Question: Can any one tell me that how can i get the map annotation title's font/style in a UIlabel
I want the exact style/font in the label ..
'''
UILabel *name = [[UILabel alloc]init];
name.text = @"Hello Annotation";
name.textColor = [UIColor whiteColor];
[name setFont: [UIFont fontWithName:@"Helvetica" size:20.0]];
'''
what else should i need to include to get the exact style as of the annotation title ?
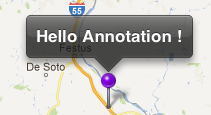
Answer: try
'''
[name setFont: [UIFont boldSystemFontOfSize:20.0]];
'''
also play with shadow settings.
'''
[name setShadowColor:[UIColor blackColor]];
[name setShadowOffset:CGSizeMake(0, -1)];
'''